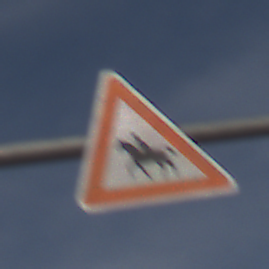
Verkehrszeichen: ReiterRechts
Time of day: MorningAfternoon
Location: Outdoor (Urban)
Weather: PartlyCloudy
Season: NotSpecified
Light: Natural